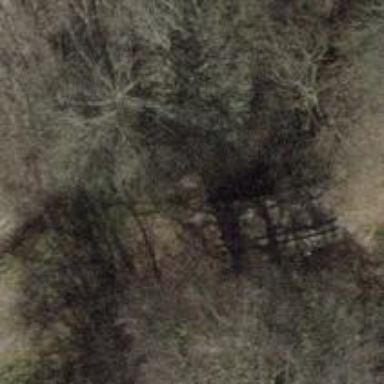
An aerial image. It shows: Track that goes over bridge. The track has grade 3 tracktype.